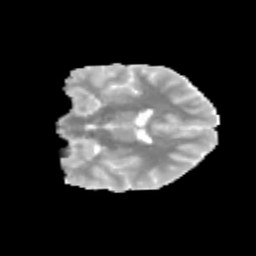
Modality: MD
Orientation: coronal
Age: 12
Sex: male
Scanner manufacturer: siemens
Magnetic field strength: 3 T
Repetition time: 3.8 s
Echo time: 0.07 s